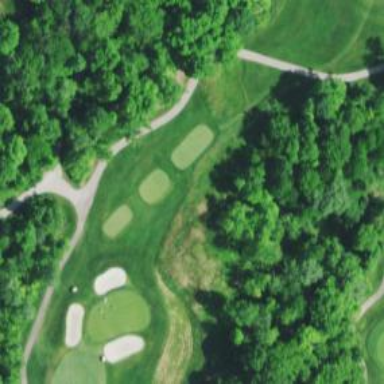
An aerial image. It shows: Path used for both walking and golf.